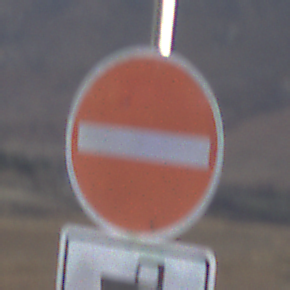
Verkehrszeichen: VerbotDerEinfahrt
Zusatzzeichen unten: MehrspurigeFahrzeugeFrei8
Umgebung: Outdoor, Nature
Tageszeit: SunriseSunset
Wetter: PartlyCloudy
Licht: Natural
Jahreszeit: NotSpecified
Kontrast: HighContrast